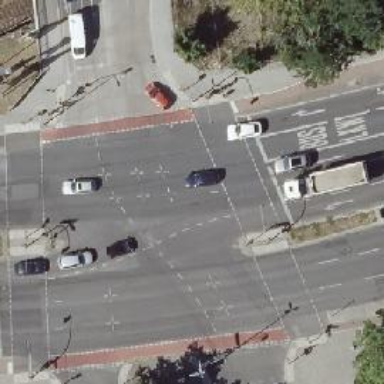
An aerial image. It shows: Road crossing with traffic signals.